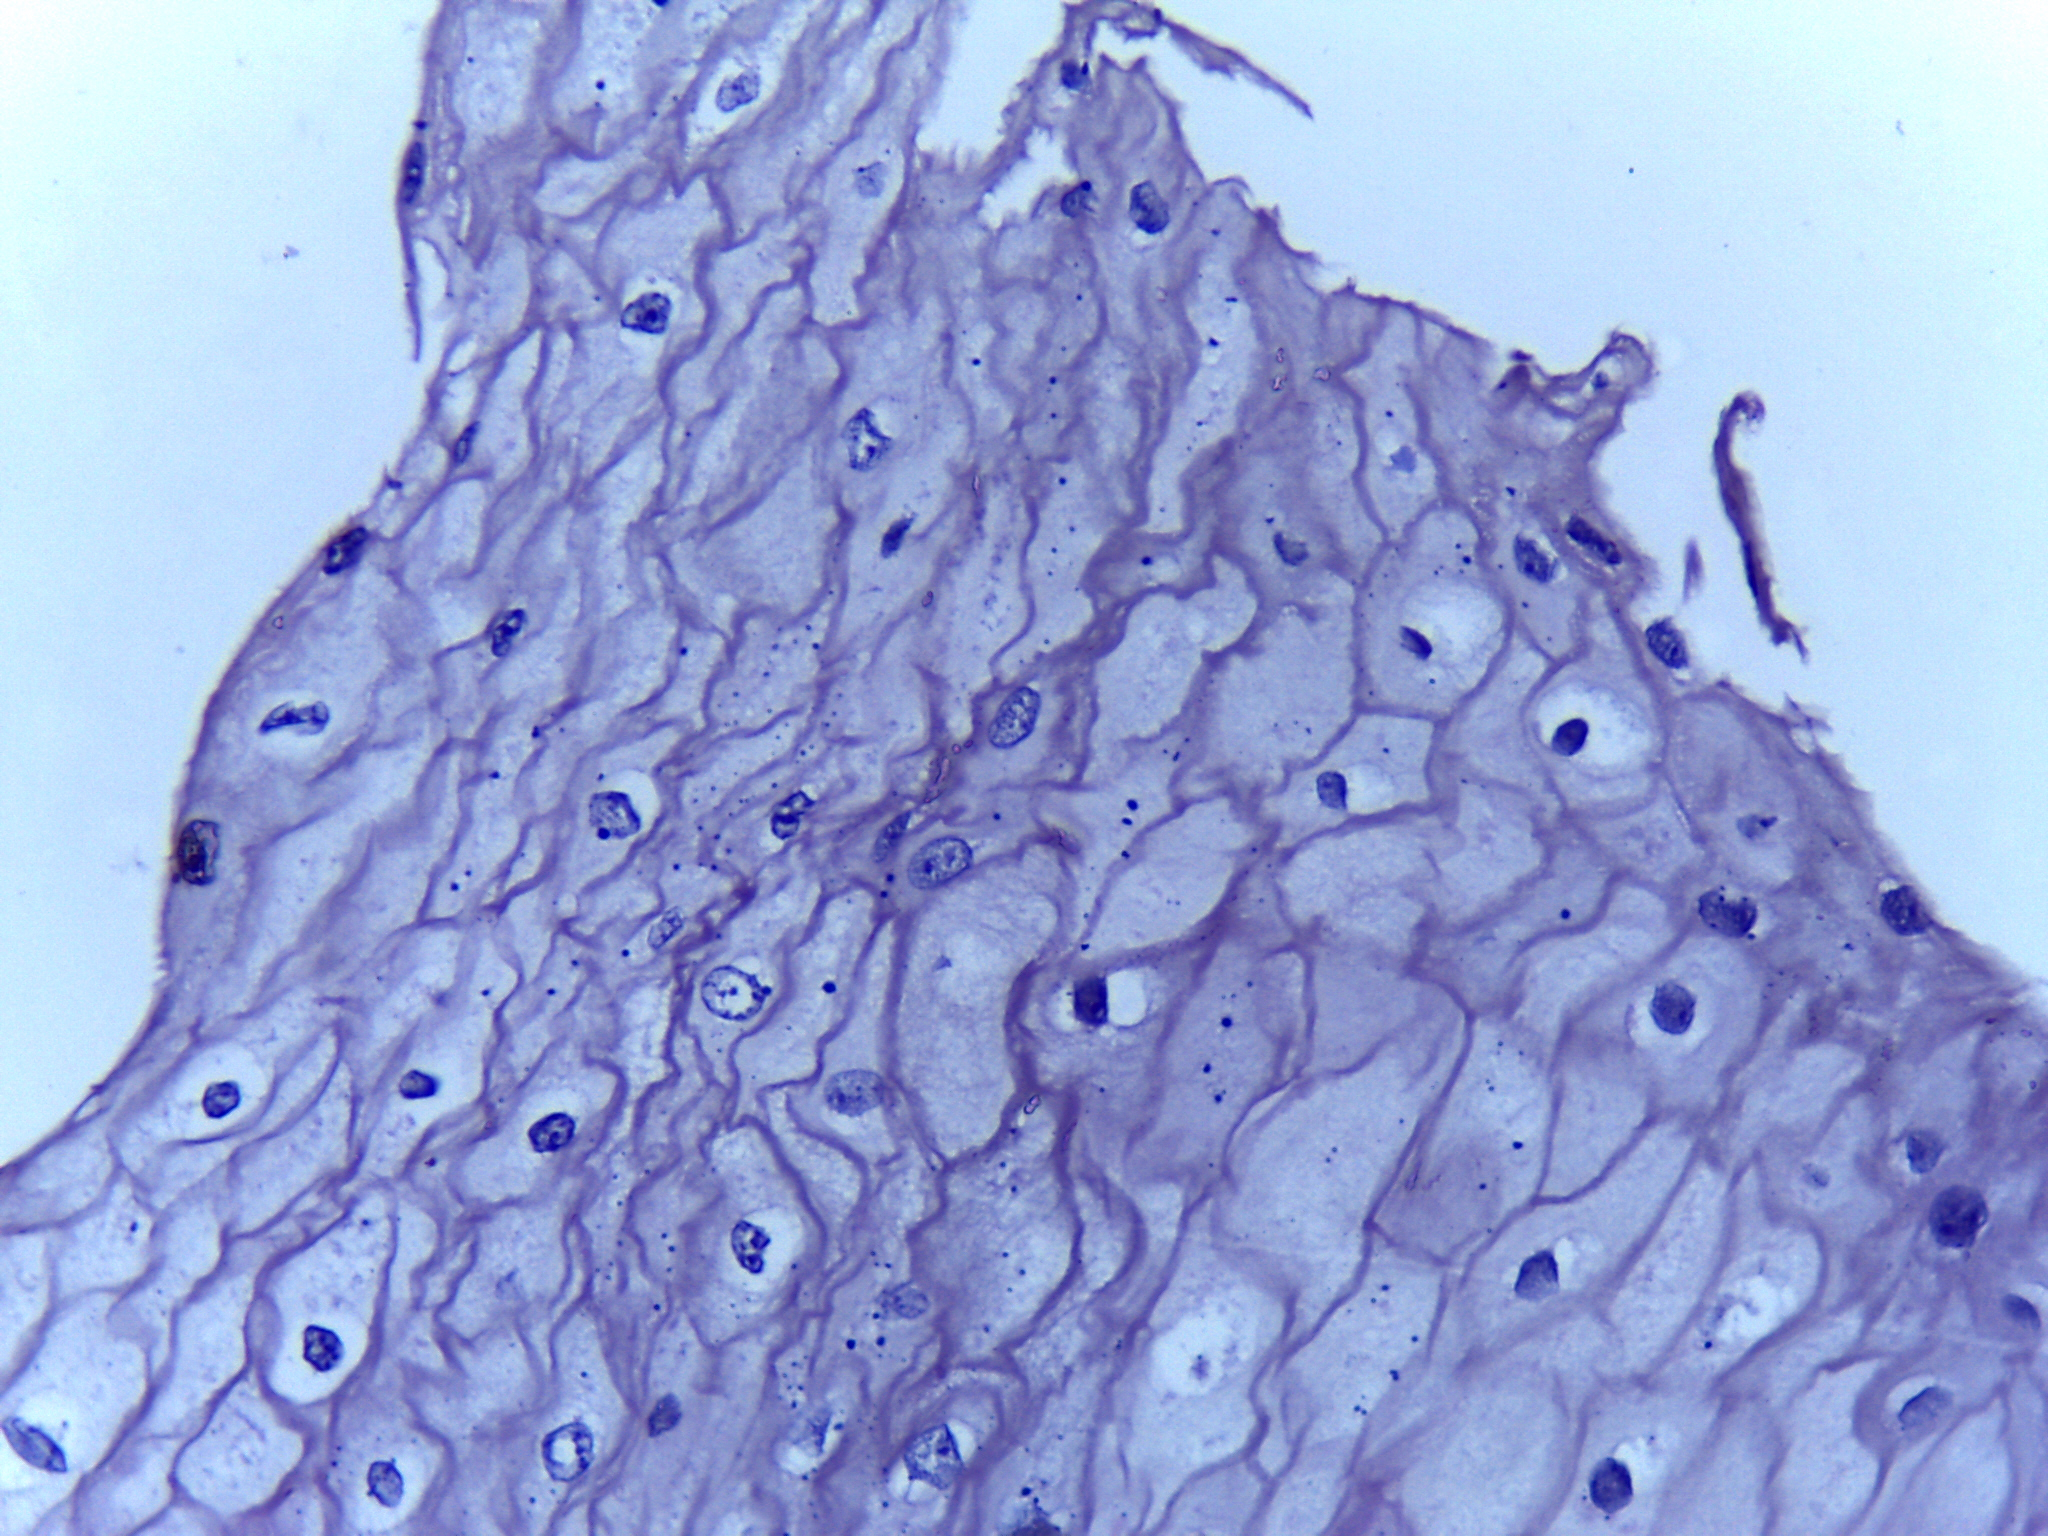
Diagnosis: Normal